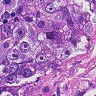
Metastatic tissue present: yes